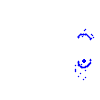
Particle: pion